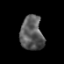
Tissue: prostate
Cell type: T cells
Senescence score: 0.2626
Nuclear area (px): 772
Mean DAPI intensity: 90.781